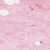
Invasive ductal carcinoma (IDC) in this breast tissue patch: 0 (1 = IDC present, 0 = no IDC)